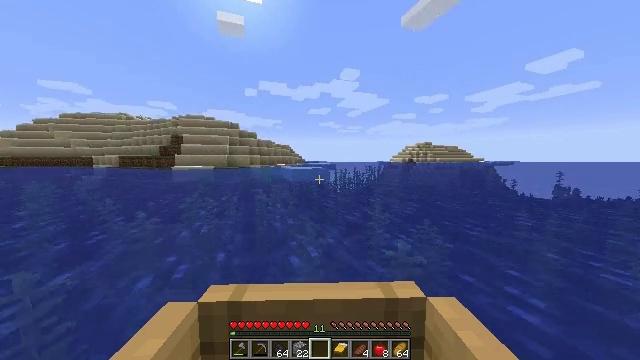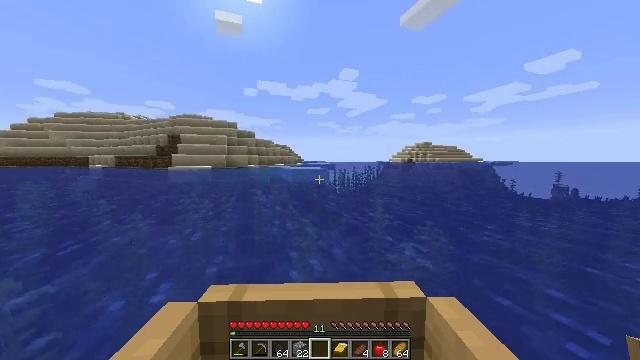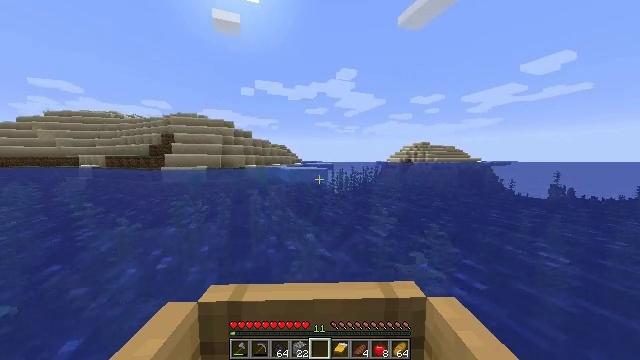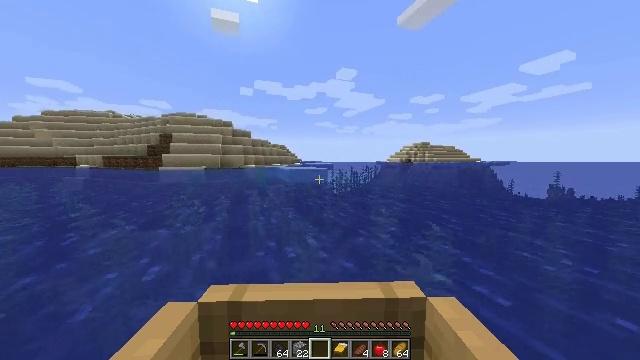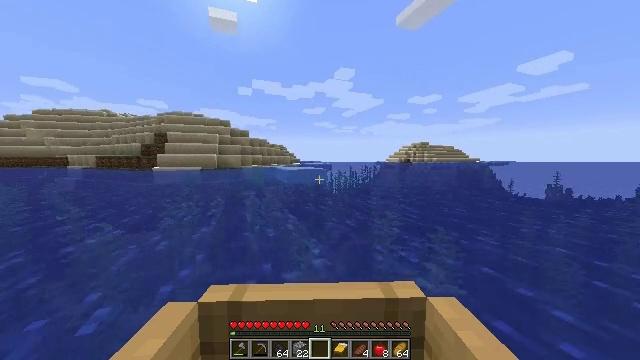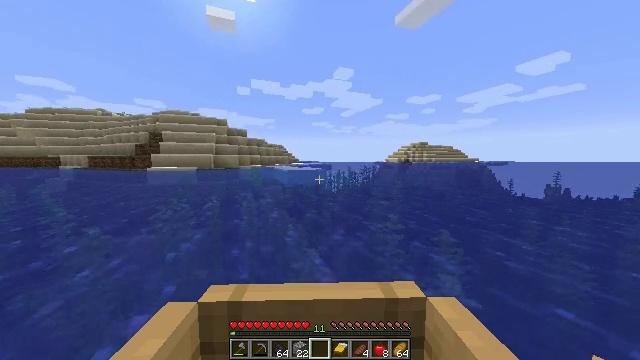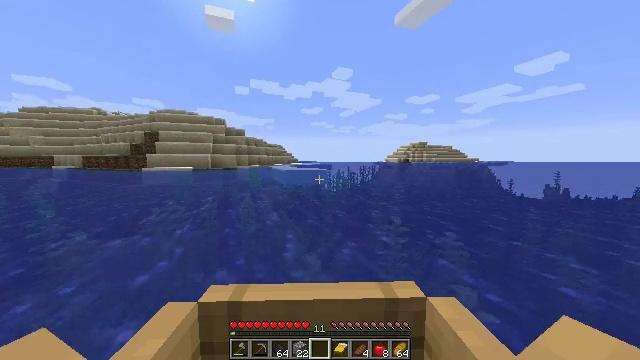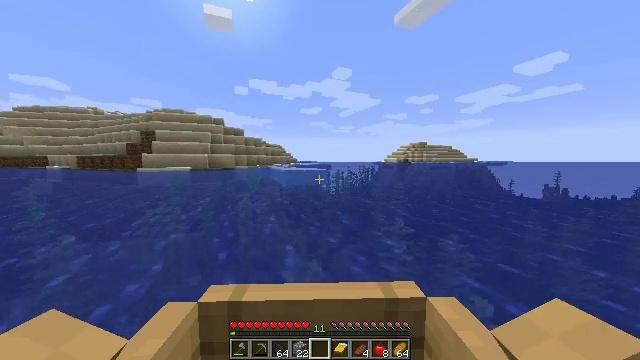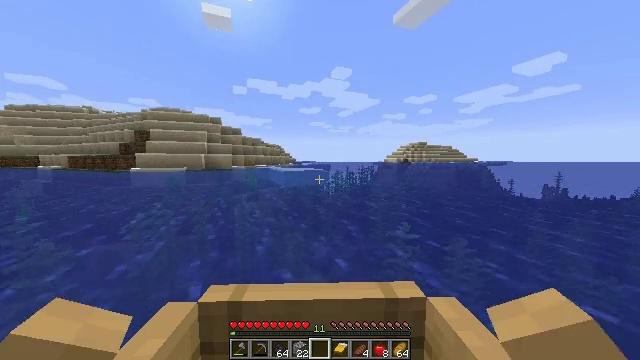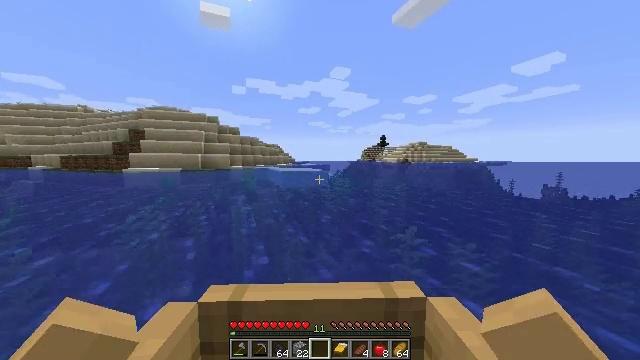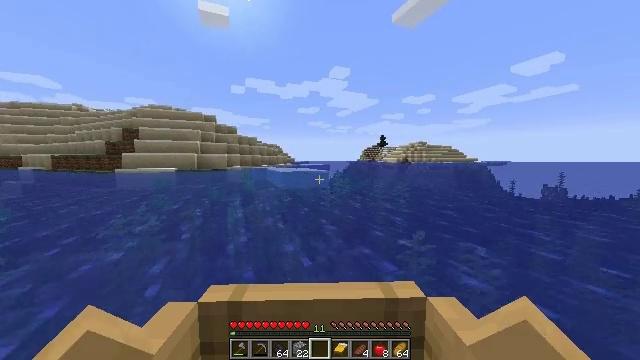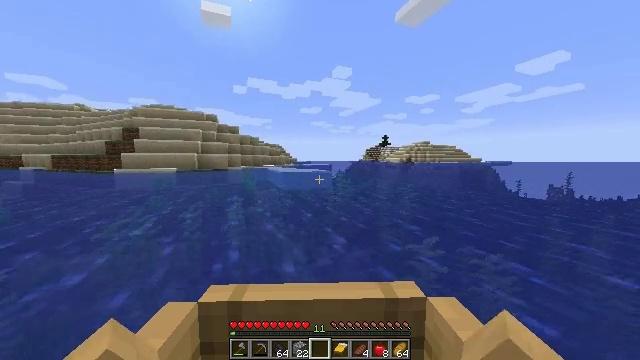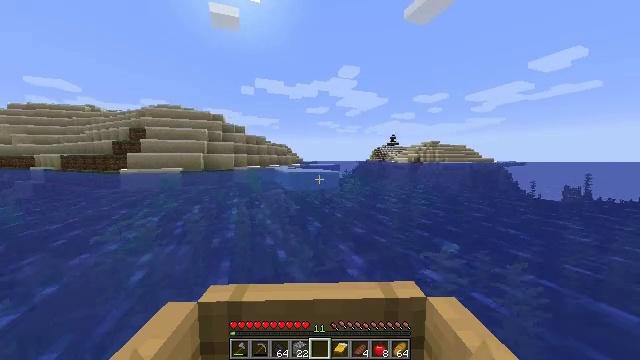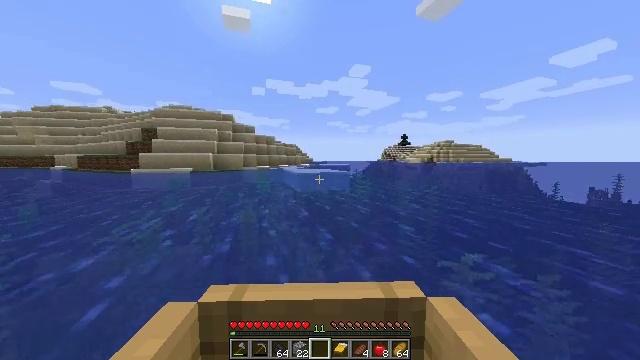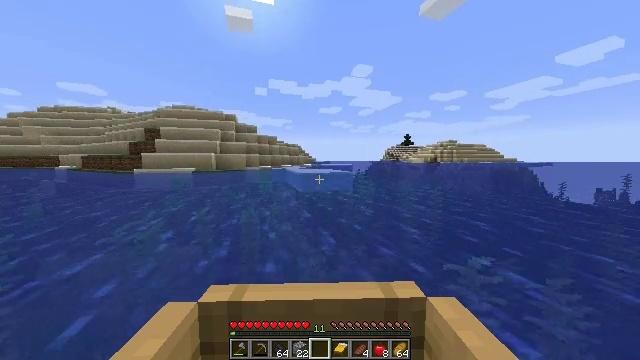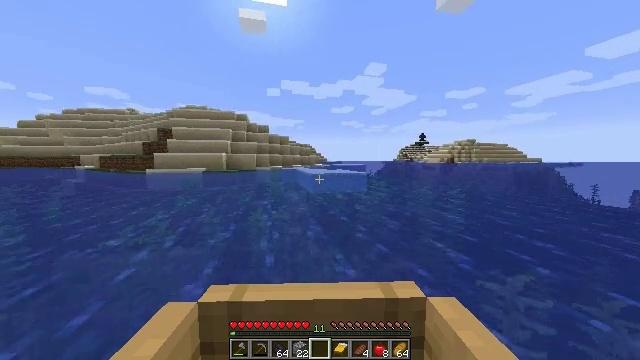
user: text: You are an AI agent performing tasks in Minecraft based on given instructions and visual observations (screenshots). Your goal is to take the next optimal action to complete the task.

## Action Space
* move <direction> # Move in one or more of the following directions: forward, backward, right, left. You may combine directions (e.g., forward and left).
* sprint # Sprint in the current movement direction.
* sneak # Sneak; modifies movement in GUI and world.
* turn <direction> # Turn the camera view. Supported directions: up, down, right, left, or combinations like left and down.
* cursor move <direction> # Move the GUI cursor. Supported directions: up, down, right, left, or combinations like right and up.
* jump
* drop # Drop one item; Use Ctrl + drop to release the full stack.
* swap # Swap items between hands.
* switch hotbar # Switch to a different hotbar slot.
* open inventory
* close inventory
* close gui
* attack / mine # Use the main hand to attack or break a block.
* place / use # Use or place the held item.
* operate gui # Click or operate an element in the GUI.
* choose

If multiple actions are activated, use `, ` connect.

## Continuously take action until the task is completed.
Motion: motion action
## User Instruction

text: Attack the underwater area to get tall seagrass.
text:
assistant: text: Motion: move forward, sprint
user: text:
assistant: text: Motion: move forward, sprint
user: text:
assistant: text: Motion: move forward, sprint
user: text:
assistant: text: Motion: move forward
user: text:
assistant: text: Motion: move forward
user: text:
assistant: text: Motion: move forward
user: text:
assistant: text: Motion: move forward
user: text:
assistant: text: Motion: move forward
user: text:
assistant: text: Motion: move forward
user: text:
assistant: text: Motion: move forward and move left
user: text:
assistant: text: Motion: move forward and move left
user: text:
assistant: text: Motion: move forward and move left
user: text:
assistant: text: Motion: move forward, sprint
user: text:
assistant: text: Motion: move forward, sprint
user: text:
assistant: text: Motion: move forward, sprint
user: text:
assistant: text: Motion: move forward, sprint
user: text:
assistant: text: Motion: move forward, sprint
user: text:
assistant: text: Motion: move forward, sprint
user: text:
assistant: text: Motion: move forward
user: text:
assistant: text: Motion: move forward
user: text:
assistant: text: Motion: move forward, sprint
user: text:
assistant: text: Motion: move forward, sprint
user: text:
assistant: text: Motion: move forward, sprint
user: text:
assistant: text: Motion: move forward, sprint
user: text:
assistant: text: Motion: move forward, sprint
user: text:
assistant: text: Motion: move forward, sprint
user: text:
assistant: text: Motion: move forward
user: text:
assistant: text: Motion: move forward
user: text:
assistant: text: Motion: move forward
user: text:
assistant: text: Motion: move forward